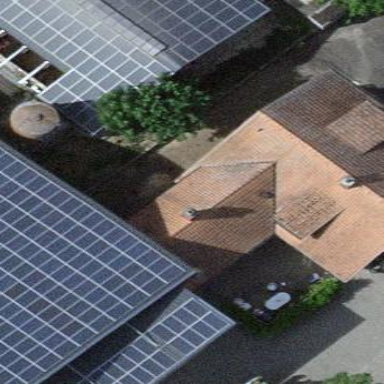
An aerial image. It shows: Residential building with gabled roof.